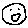
Label: smiley face